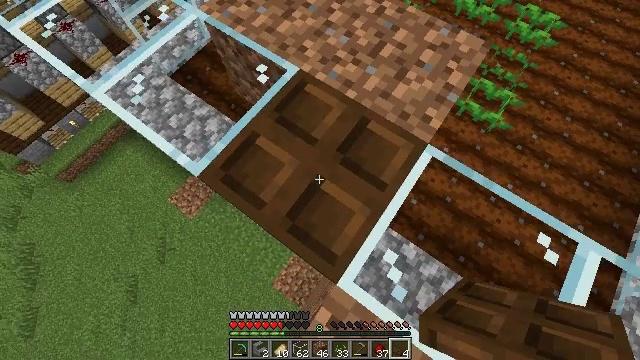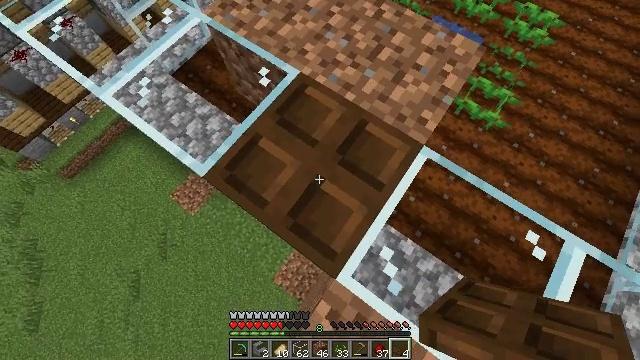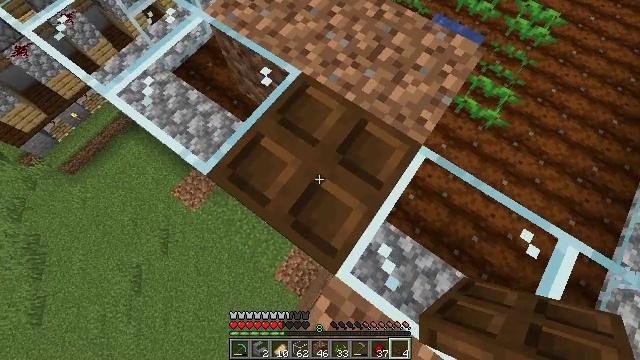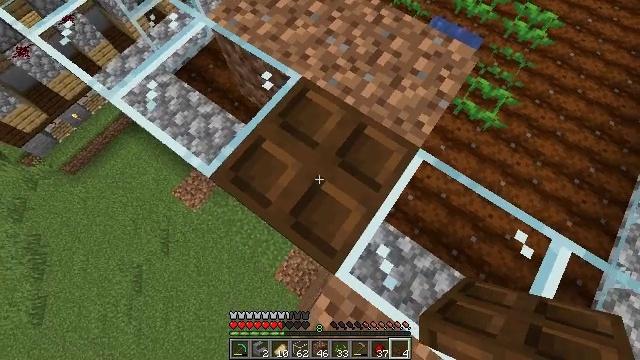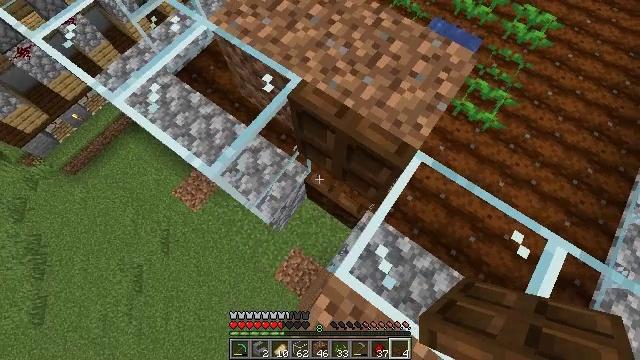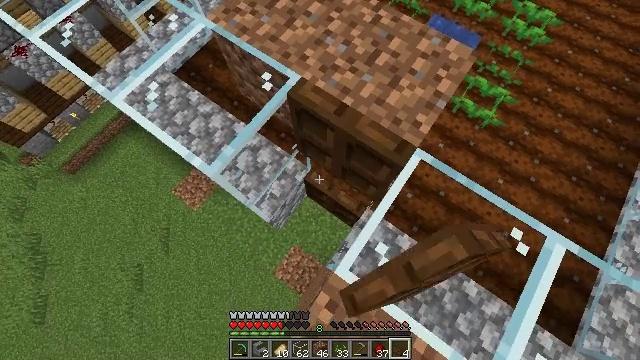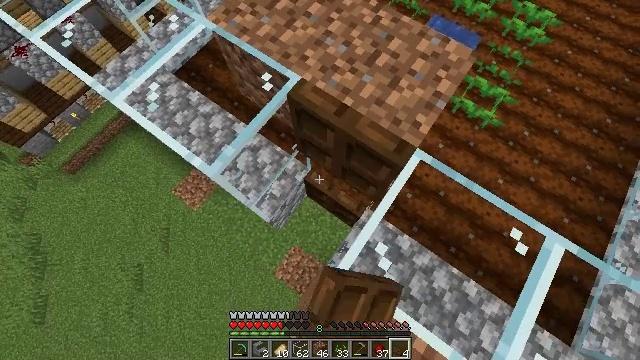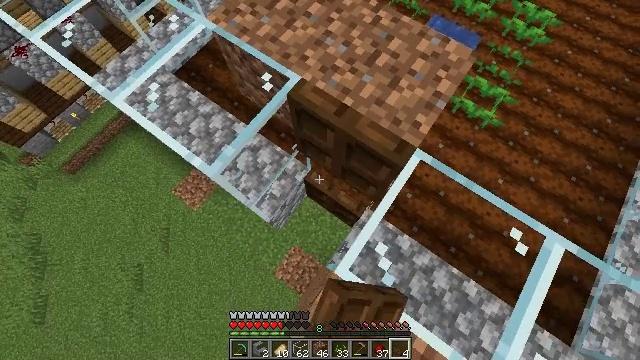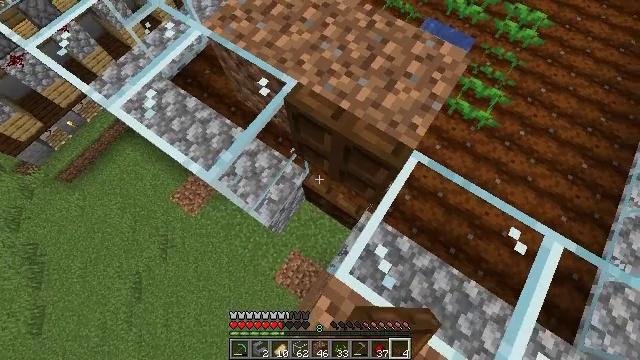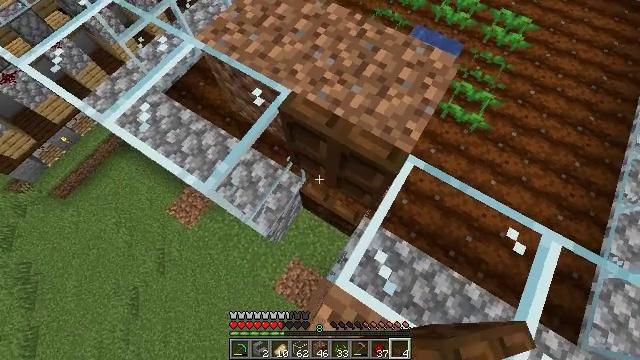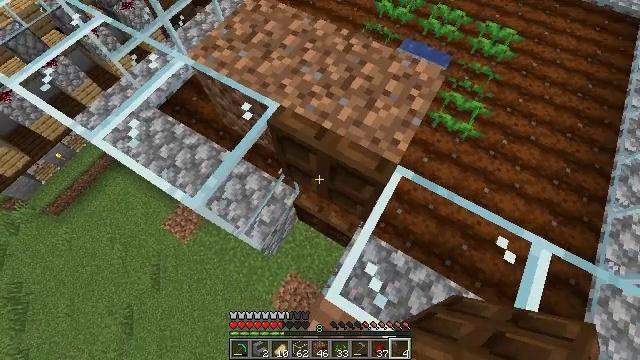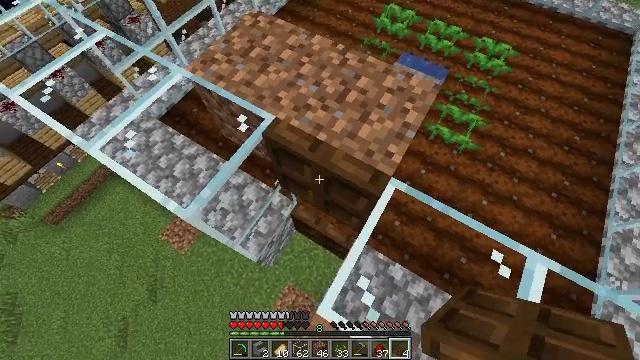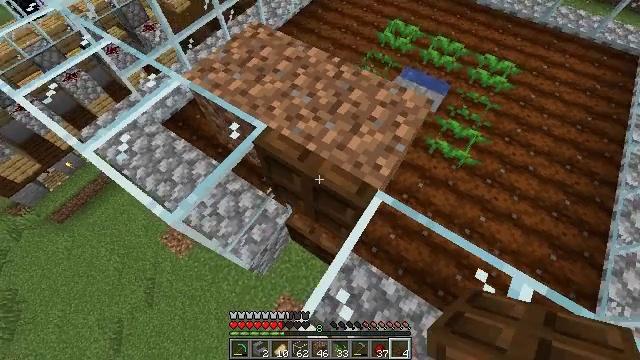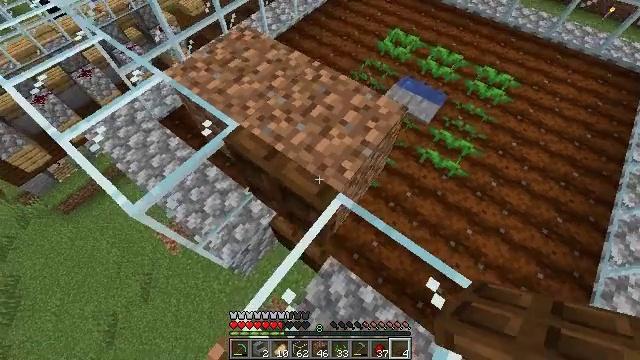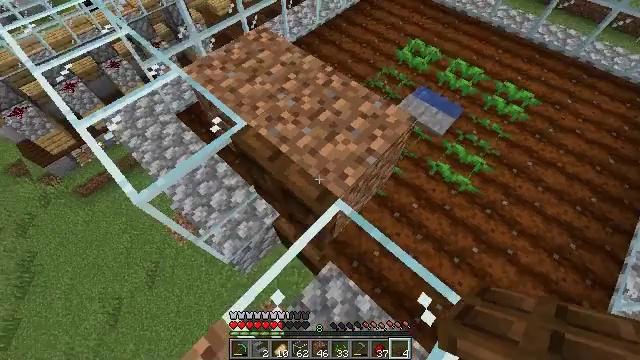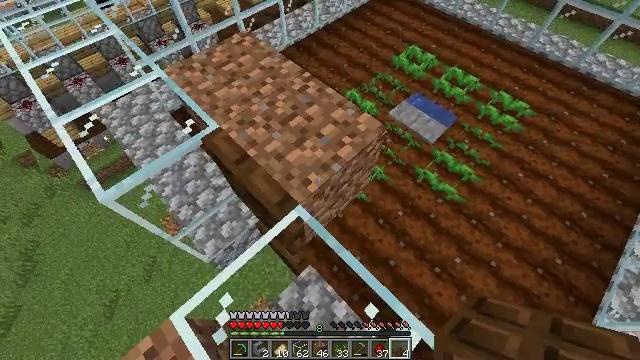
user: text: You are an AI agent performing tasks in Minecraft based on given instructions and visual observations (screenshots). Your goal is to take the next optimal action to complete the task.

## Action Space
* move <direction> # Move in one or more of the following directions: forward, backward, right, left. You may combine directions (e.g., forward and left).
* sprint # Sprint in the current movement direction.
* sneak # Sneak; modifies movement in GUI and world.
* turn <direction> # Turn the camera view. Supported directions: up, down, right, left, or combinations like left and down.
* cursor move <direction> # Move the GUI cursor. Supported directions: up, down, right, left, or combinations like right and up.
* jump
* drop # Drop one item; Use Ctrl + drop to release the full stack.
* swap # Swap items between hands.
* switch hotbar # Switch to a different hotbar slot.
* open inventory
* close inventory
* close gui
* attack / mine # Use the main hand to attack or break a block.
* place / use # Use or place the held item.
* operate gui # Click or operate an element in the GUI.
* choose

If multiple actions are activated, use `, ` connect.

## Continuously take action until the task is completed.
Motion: motion action
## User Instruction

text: Gather dirt.
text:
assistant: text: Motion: no_op
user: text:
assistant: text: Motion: no_op
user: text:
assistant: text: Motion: no_op
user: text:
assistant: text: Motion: use / place
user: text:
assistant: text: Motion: use / place
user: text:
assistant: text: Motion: no_op
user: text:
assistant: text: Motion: no_op
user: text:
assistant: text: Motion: turn right
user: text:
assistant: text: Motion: turn right and up
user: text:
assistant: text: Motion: move right, turn right and up
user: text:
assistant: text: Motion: move right, turn up
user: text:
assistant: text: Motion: move right, turn left and up
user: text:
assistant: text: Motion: move right, turn left and up
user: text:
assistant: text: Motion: move right, turn left
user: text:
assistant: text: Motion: move right, turn left
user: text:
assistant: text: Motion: turn left
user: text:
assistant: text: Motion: turn left
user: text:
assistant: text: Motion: turn left
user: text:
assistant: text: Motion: turn left
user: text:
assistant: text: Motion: turn left
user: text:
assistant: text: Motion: no_op
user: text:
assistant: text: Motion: no_op
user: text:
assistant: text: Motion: turn left
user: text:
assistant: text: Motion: turn left
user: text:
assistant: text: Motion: no_op
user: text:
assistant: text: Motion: no_op
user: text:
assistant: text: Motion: no_op
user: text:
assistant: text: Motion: no_op
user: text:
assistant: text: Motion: move forward
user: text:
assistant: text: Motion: move forward